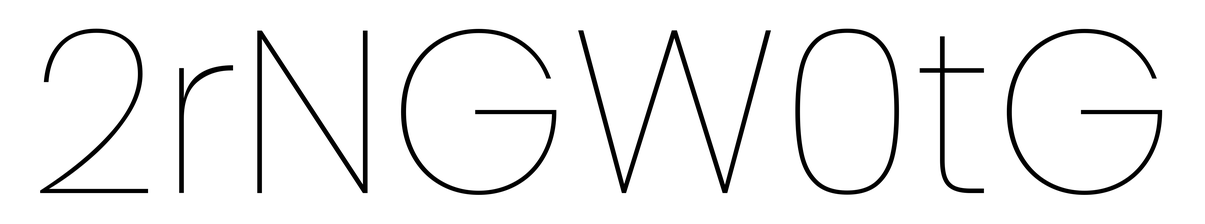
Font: Poppins-Thin